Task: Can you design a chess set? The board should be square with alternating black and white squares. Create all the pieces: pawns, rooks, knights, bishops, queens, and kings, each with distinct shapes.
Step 3045:
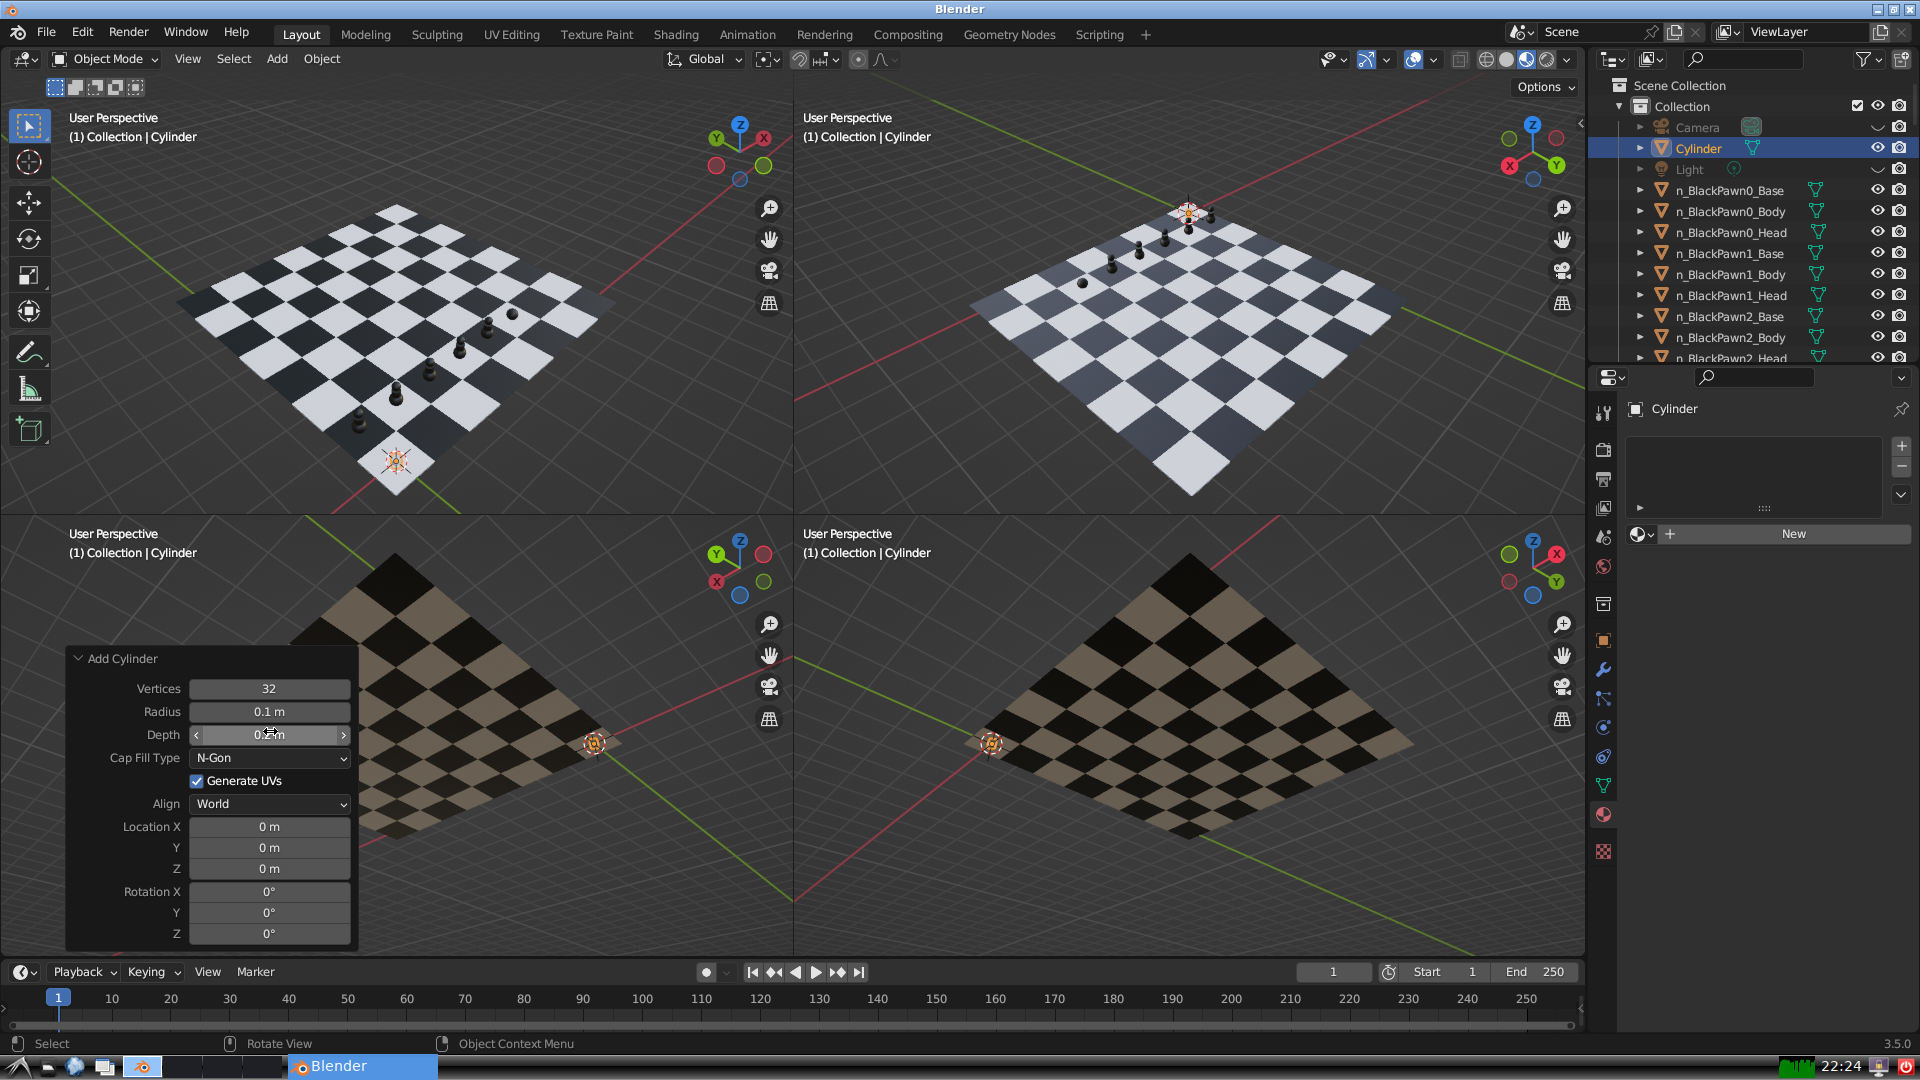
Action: click: no